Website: walmart
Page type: billing-address
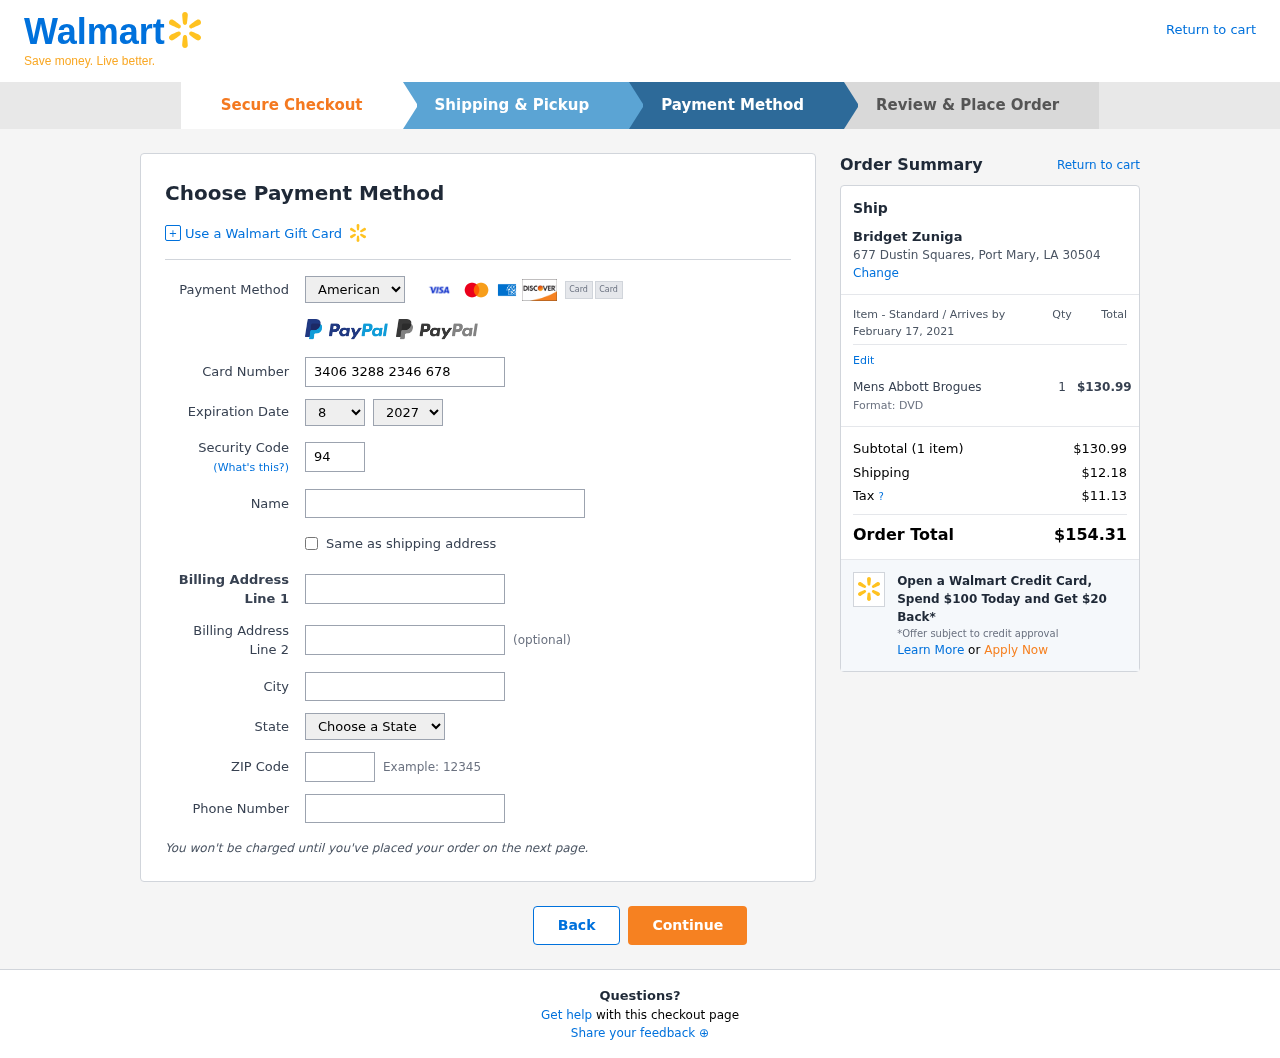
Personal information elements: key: PII_CARD_CVV
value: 9451
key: PII_CARD_EXPIRY_MONTH
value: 08
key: PII_CARD_EXPIRY_YEAR
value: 27
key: PII_CARD_NUMBER
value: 3406 3288 2346 678
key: PII_CARD_TYPE
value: American Express
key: PII_CITY
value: Port Mary
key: PII_CITY_STATE_ZIP
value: Port Mary, LA 30504
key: PII_FULLNAME
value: Bridget Zuniga
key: PII_PHONE
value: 8193763019
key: PII_POSTCODE
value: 30504
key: PII_STATE
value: Louisiana
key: PII_STREET
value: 677 Dustin Squares
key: PII_FULLNAME2
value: Bridget Zuniga
Product elements: key: PRODUCT1_NAME
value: Mens Abbott Brogues
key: PRODUCT1_PRICE
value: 130.99
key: PRODUCT1_QUANTITY
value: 1
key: PRODUCT1_DESC
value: Format: DVD
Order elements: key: ORDER_DELIVERY_DATE
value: February 17, 2021
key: ORDER_NUM_ITEMS
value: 1
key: ORDER_SUBTOTAL
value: $130.99
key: ORDER_SHIPPING_COST
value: $12.18
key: ORDER_TAX
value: $11.13
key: ORDER_TOTAL
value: $154.31